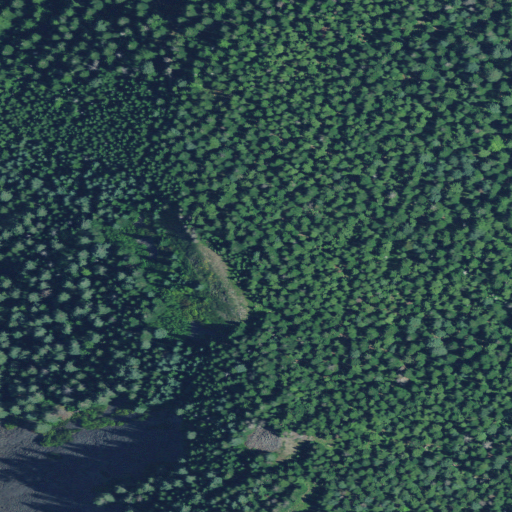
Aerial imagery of mountain in Oregon named Sentinel Peak containing only evergreen forest